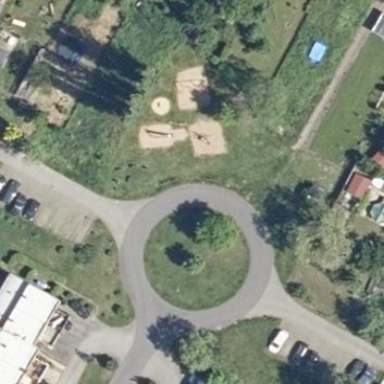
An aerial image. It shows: Roundabout on living street.